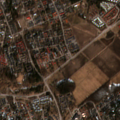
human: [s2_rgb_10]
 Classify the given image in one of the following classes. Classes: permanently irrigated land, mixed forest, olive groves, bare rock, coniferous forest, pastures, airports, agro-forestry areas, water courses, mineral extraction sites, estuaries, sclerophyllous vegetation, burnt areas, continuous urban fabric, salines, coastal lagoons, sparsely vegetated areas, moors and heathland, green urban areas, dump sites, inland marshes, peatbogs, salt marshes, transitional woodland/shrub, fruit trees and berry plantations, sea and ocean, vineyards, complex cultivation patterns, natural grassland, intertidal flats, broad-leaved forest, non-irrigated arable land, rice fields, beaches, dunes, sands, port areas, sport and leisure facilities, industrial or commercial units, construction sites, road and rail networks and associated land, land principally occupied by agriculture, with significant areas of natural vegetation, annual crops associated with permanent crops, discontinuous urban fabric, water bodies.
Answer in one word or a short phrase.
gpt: discontinuous urban fabric, land principally occupied by agriculture, with significant areas of natural vegetation